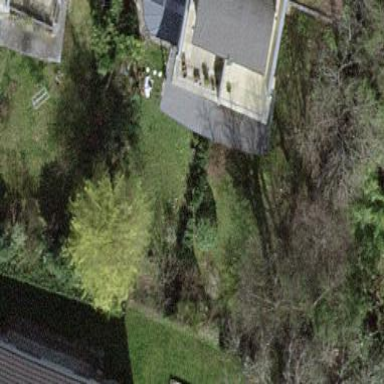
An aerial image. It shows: Garden surrounded by fence.